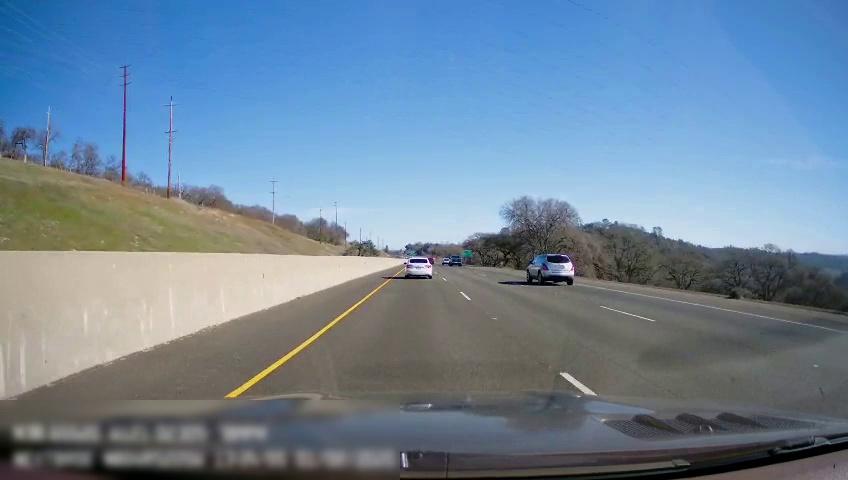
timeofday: Day
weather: Sunny
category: Drivable Space
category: Vehicles | SUV
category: Vehicles | Car
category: Vehicles | Truck
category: Lanes | Current Lane
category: Lanes | Current Lane
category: Lanes | Alternate Lane
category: Lanes | Alternate Lane
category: Traffic | Signs